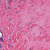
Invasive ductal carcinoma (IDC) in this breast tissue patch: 0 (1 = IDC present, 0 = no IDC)